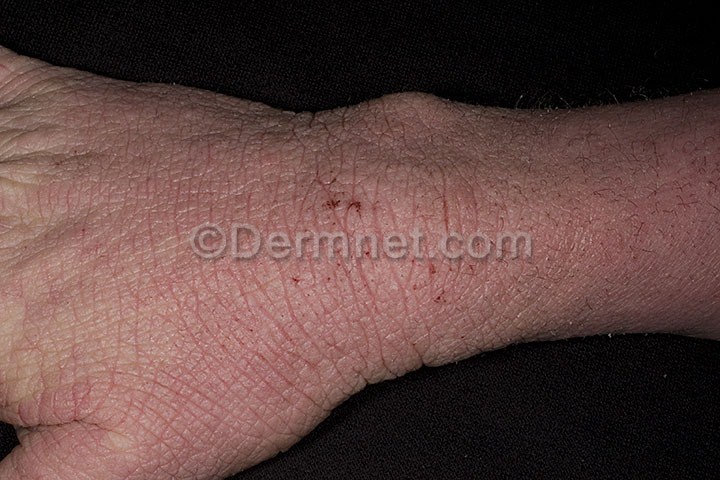
Disease: Atopic Dermatitis Photos